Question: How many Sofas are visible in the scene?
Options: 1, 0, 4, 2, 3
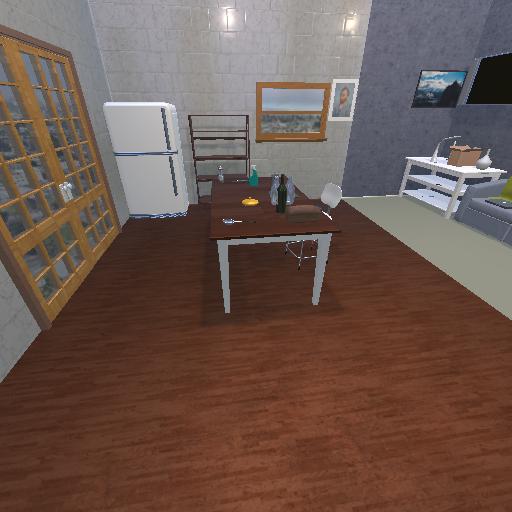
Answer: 1